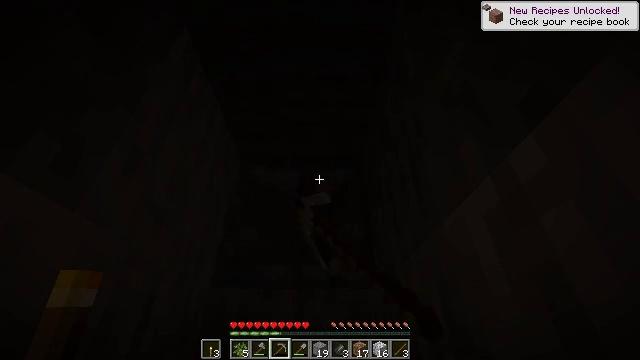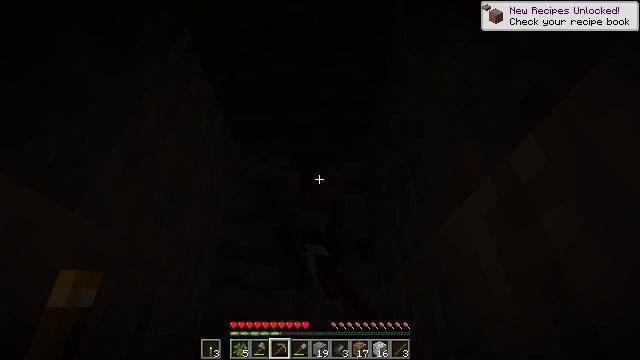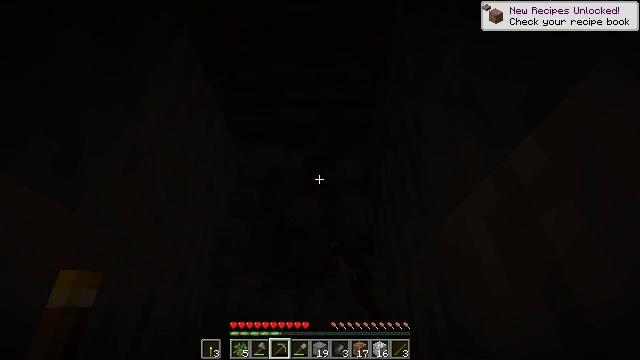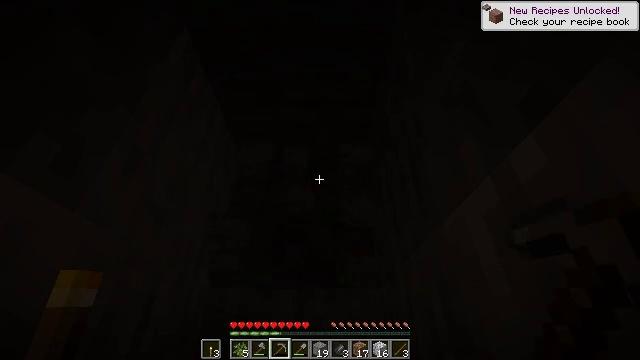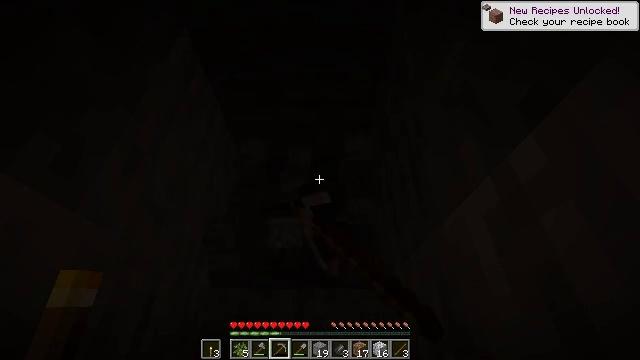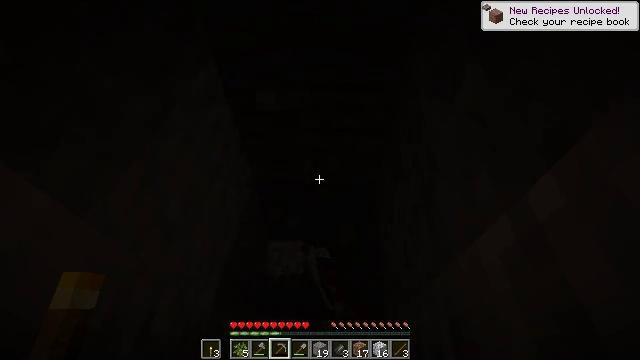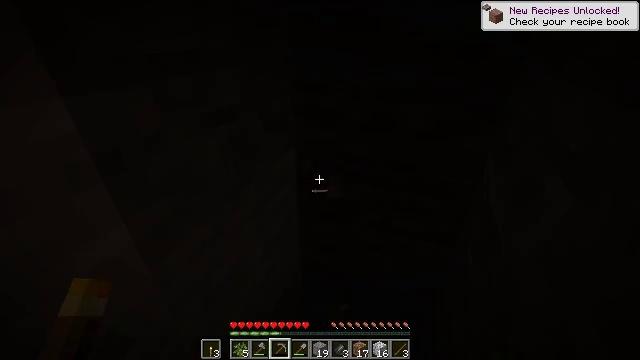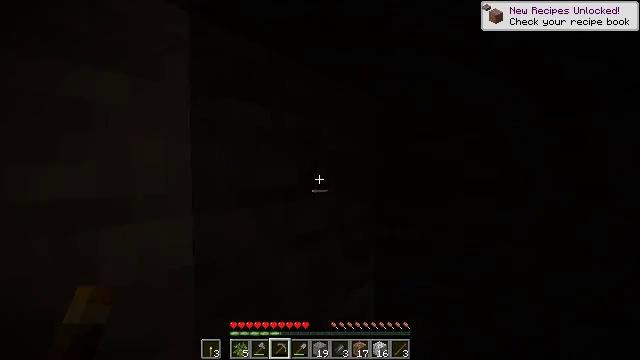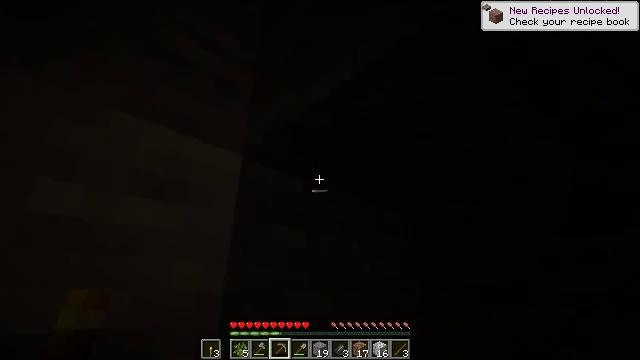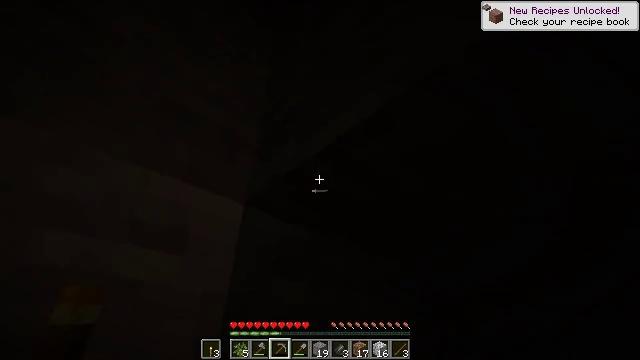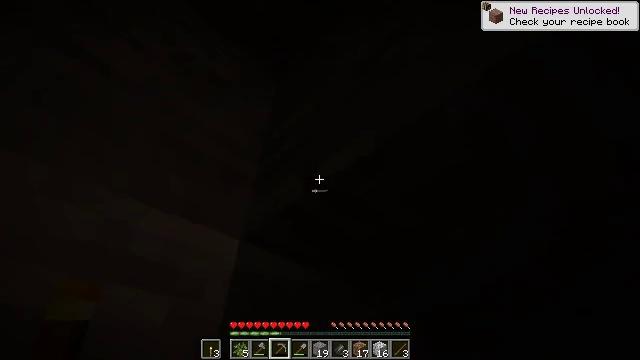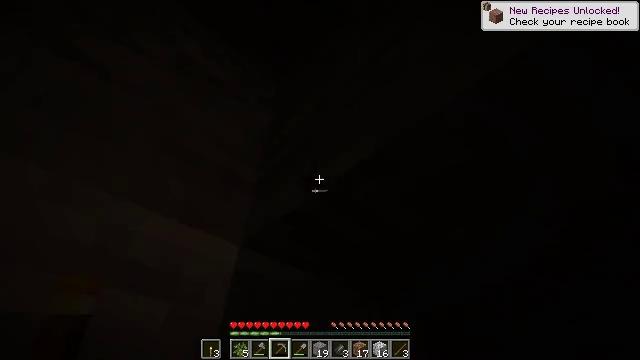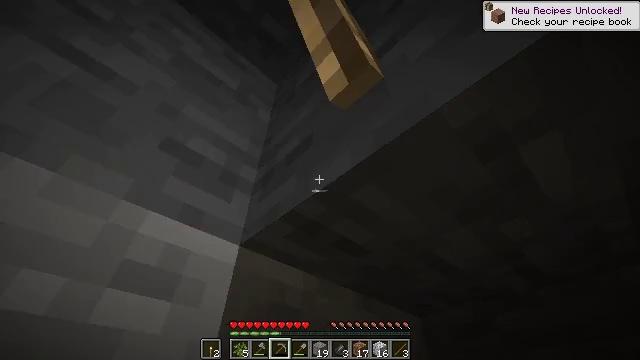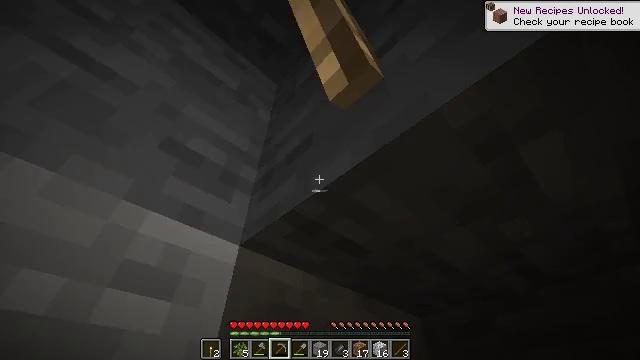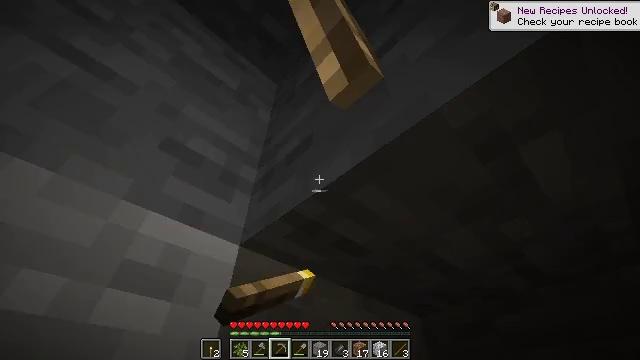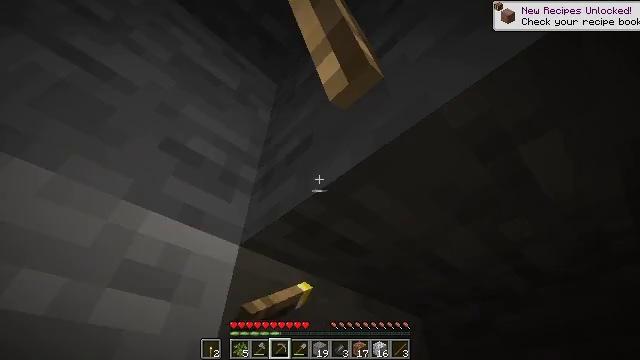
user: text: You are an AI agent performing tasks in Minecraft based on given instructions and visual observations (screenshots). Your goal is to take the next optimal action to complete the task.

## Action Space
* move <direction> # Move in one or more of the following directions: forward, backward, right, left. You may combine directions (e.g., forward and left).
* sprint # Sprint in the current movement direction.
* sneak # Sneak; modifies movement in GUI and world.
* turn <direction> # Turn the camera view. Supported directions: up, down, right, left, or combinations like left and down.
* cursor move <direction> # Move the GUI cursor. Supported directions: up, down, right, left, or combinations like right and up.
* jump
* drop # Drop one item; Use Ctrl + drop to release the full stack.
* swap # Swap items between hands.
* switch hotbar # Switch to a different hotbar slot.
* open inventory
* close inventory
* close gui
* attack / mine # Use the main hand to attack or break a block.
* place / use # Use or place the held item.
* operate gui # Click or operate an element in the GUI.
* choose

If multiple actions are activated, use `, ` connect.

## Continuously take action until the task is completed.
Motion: motion action
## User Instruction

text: Dig up the stone with a tool.
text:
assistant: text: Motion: attack / mine
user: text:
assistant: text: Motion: attack / mine
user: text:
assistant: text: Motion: attack / mine
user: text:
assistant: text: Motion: attack / mine
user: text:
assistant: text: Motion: turn left and up, attack / mine
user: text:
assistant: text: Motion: turn left and up
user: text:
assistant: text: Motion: turn left and up
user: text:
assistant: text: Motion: turn left and up
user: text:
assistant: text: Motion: turn up
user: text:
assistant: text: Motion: turn up
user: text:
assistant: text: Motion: turn up
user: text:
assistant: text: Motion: use / place
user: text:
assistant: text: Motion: use / place
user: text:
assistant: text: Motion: use / place
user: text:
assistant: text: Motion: use / place
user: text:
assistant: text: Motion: no_op
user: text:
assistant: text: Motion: turn right and down
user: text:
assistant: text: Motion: turn right and down
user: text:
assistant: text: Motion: turn right and down
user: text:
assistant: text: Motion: turn right and down
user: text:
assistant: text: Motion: turn right and down
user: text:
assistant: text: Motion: turn right and down
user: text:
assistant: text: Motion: turn down
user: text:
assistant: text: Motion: no_op
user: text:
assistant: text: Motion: no_op
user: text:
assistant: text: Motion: no_op
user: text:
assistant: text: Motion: no_op
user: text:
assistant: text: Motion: turn down
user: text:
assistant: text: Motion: turn down
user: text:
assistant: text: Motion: no_op